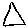
Label: triangle